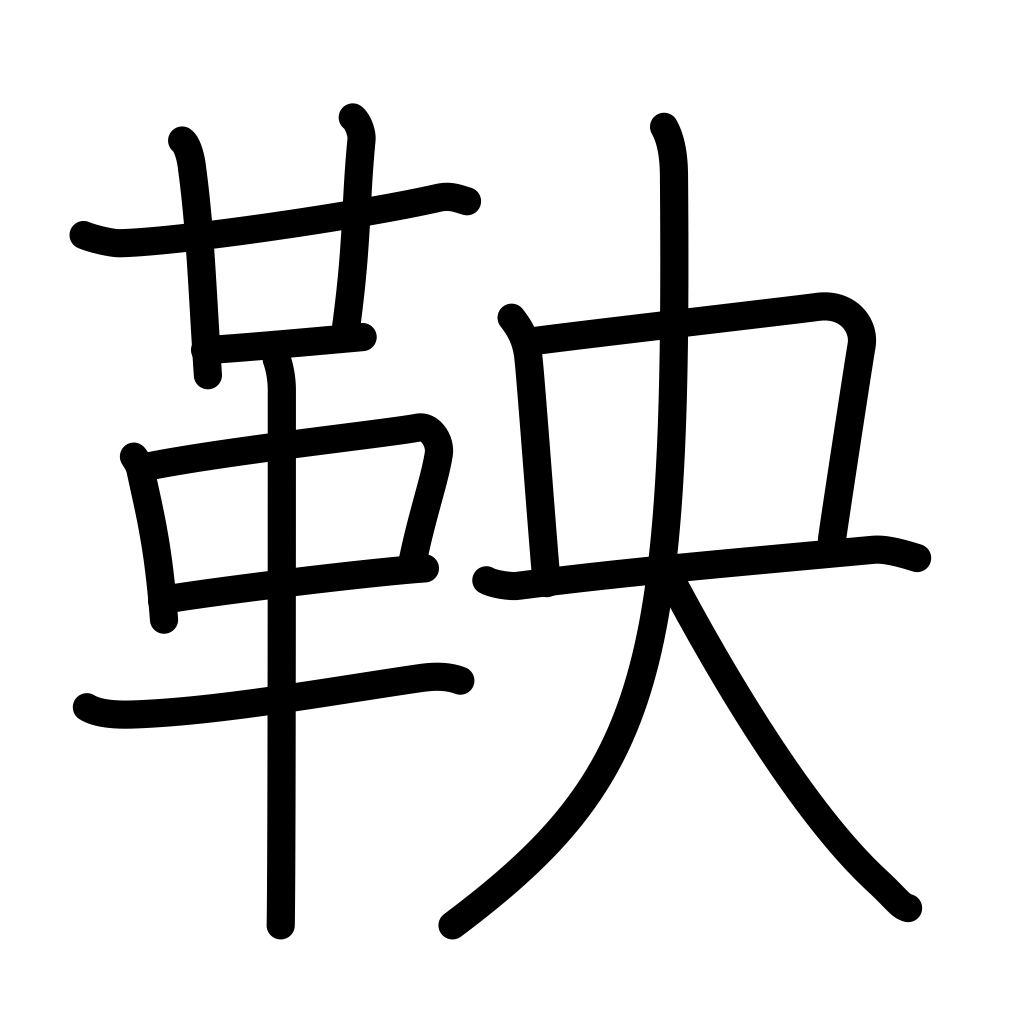
Meaning: martingale, breast harness, saddle girth, fetter, shackle, carry on back